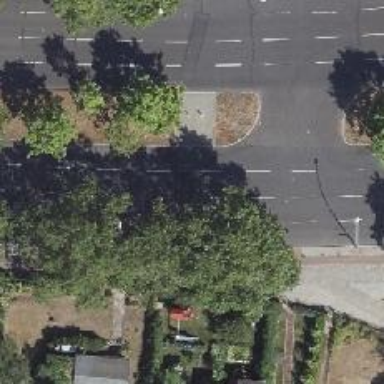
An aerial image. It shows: Secondary road with asphalt surface and cycle track on the right.